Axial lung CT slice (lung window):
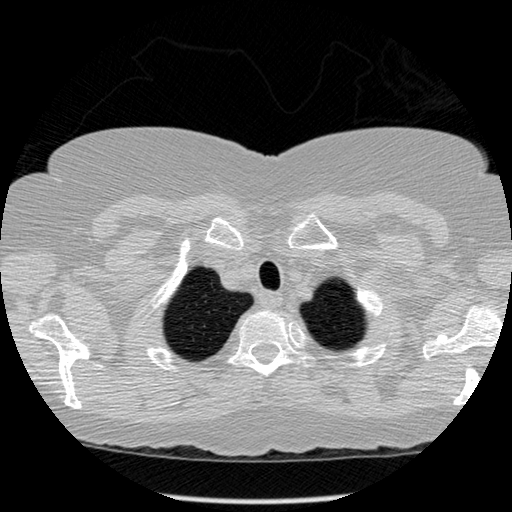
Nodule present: no